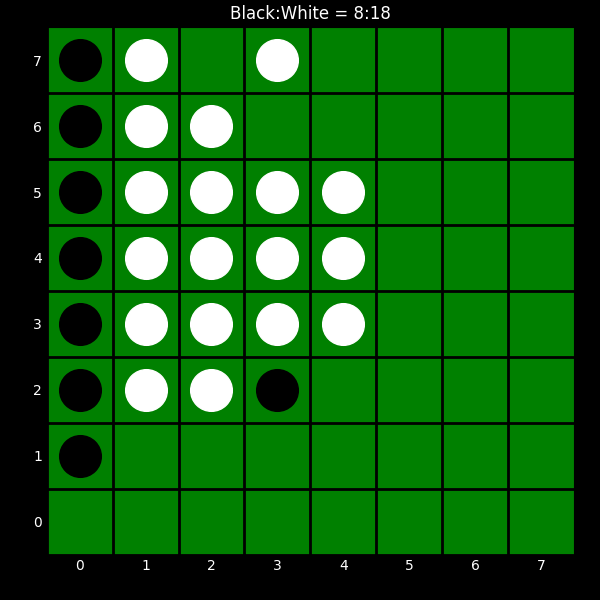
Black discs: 8
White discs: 18